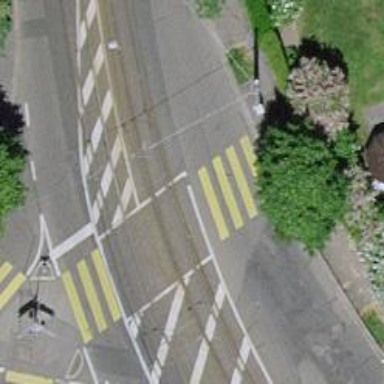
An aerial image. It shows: Tram crossing on the railway.